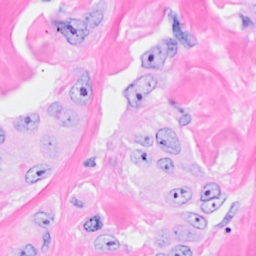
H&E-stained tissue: Breast